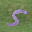
Label: 5